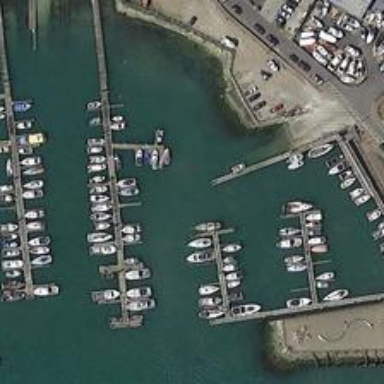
Many boats are in a port near several buildings .